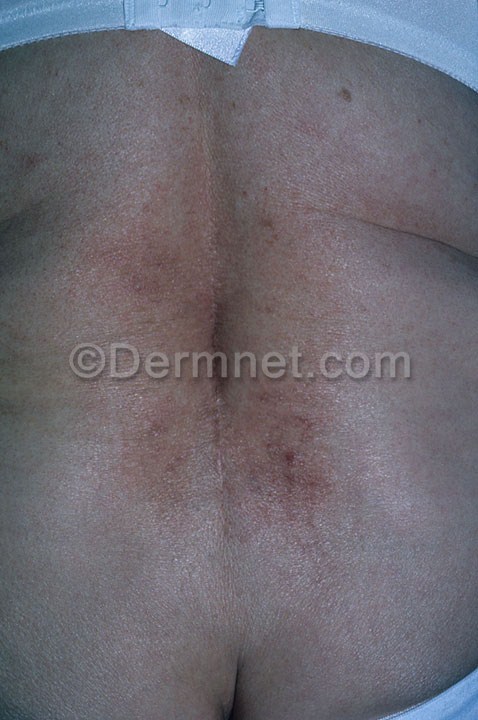
Disease: Poison Ivy Photos and other Contact Dermatitis